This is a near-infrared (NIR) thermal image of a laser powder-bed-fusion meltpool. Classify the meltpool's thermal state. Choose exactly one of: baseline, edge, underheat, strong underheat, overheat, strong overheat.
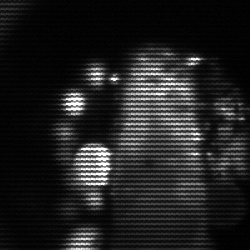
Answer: strong underheat